Question: I have data in a csv file in the following format
'''
,BC1,BC10,BC11
1,2432,420,18
2,276,405,56
3,119,189,110
4,90,163,140
5,206,280,200
6,1389,1080,1075
7,3983,3258,4878
8,7123,15828,28111
9,8608,48721,52576
10,9639,44725,55951
11,8323,45695,32166
12,2496,18254,26600
13,1524,8591,18583
14,7861,1857,1680
15,10269,5165,4618
16,13560,64636,63262
'''
I acquire the data in the following way
'''
data <- read.csv(file="file.csv",sep=",",header=TRUE)
data <- data[,2:ncol(dat)]
'''
Then transform it
'''
datam <- melt(cbind(data,ind=rownames(data)),is.var = c('bind'))
'''
Then I create a stacked percent plot
'''
ggplot(datam,aes(x = variable, y = value,fill = ind)) +
geom_bar(position = "fill") +
scale_y_continuous(labels = percent_format())
'''
To which I get:

I am trying to order the values in the legend that should go (1...16) instead of 1,10,...,16,2...,9. The color order is correct in the legend though. Thanks
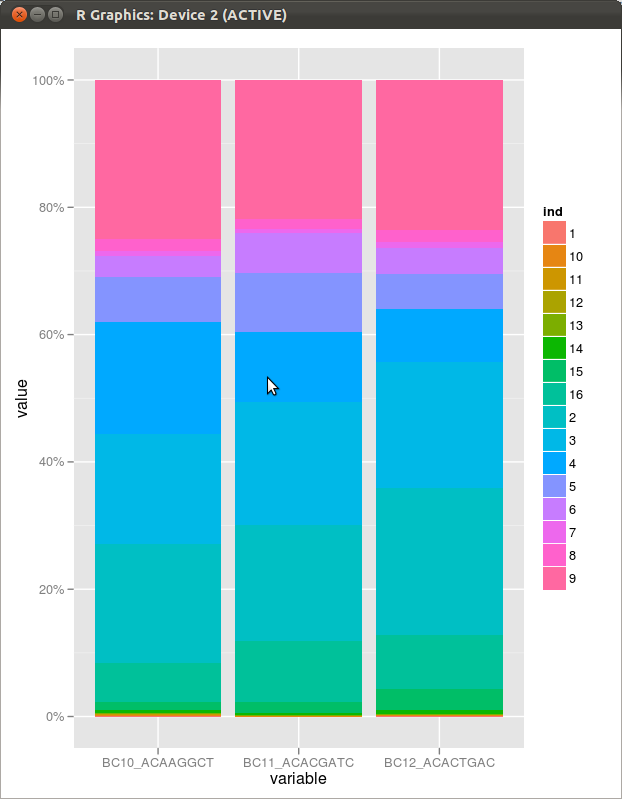
Answer: It's because 'ind' (your fill variable) is being sorted as a string factor.
You can convert 'ind' to numeric and then use it as the fill argument:
'''
datam$ind <- as.numeric(datam$ind)
ggplot(datam, aes(x=variable, y=value, fill=factor(ind))) + ...
'''
However this does give 'factor(ind)' as the title for the legend. You could do:
'''
datam$ind <- factor(as.numeric(datam$ind))
ggplot(datam, aes(x=variable, y=value, fill=ind)) + ...
'''
Or, you could just use 'scale_fill_discrete('My Legend Name')' and avoid having to convert 'datam', e.g.:
'''
ggplot(datam, aes(x=variable, y=value, fill=factor(as.numeric(ind)))) + ... +
scale_fill_discrete('legend name')
'''
### Edit
The ordering of the legend labels is determined by 'levels(datam$ind)':
'''
> levels(datam$ind)
[1] "1" "10" "11" "12" "13" "14" "15" "16" "2" "3" "4" "5" "6" "7" "8"
[16] "9"
'''
That's why you originally got the string-wise order.
By doing 'factor(as.numeric(ind))', 'levels(datam$ind)' got re-sorted in numeric order.
So to specify them going from 16 to 1, say, you can do:
'''
lvls <- levels(datam$ind) # "1" "10" "11" ...
lvls <- sort(as.numeric(lvls)) # 1 2 3 4 ..
lvls <- rev(lvls) # 16 15 14 13 ...
# re-level datam$ind according to lvls:
datam$ind <- factor(datam$ind, levels=lvls)
# now we can plot!
ggplot(datam, aes(x=variable, y=value, fill=ind)) + ...
'''
Hmm, that did change the colours/stacking order though. I'm unsure how to have the labels go one way but the stacking go the other -- ggplot always has them in sync (ie if labels are 1:16, then so is the stacking order). Re switching the colours around, I'm sure there's some ggplot way to reverse the colour scale, probably via 'scale_colour_manual' (as that's just a cosmetic change) - I don't know how to do that myself though.